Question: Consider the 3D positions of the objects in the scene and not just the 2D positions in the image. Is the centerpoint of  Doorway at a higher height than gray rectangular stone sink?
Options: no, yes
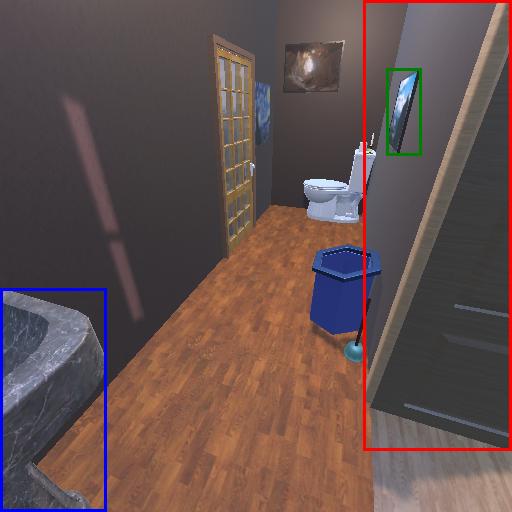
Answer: no